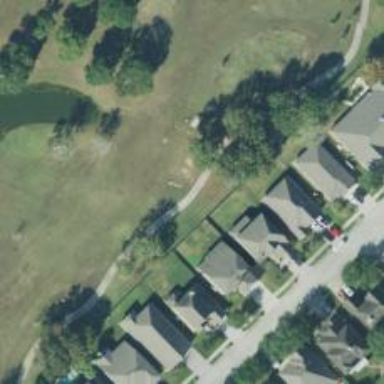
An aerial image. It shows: Service road used as golf cart path.